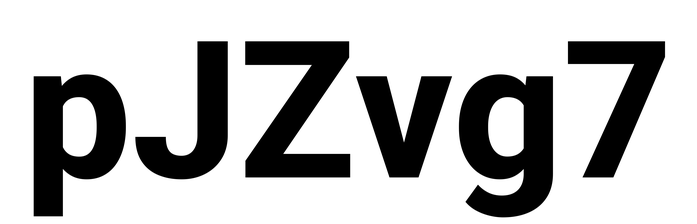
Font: Roboto_ExtraBold